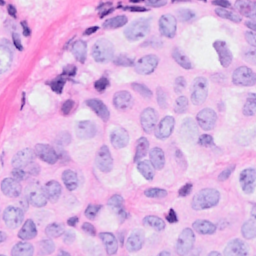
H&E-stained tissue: Breast